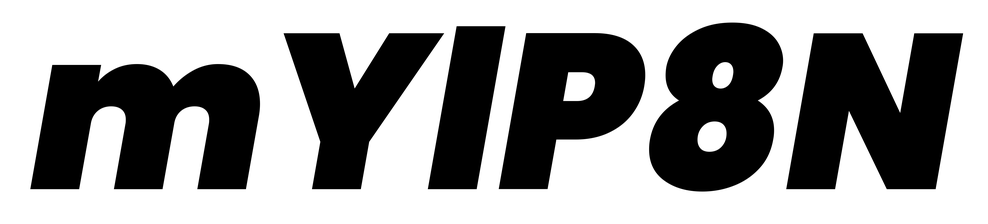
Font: Poppins-BlackItalic